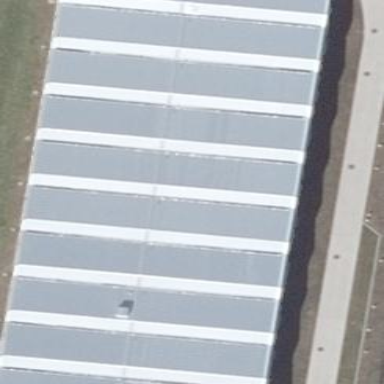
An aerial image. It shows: Warehouse with flat roof.